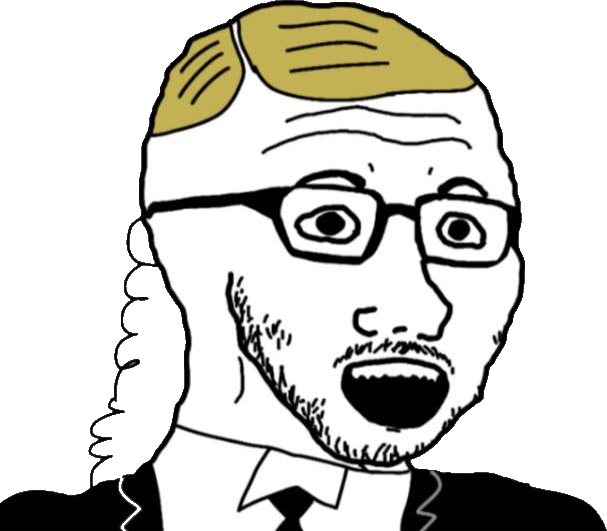
Label: 5_Soyjak